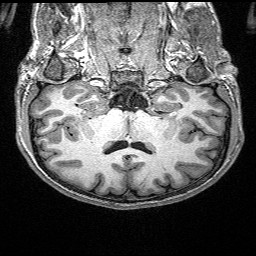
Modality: T1w
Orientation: sagittal
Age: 23
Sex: male
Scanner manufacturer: siemens
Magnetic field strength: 3 T
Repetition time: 2.4 s
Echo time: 0.03 s